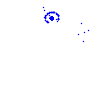
Particle: kaon